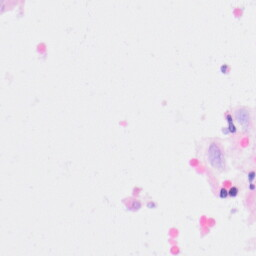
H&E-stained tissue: Kidney